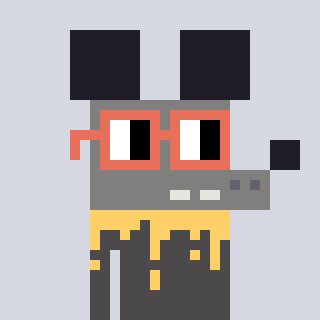
a pixel art character with square orange glasses, a mouse-shaped head and a grayscale-colored body on a cool background